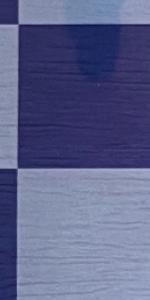
Label: Empty